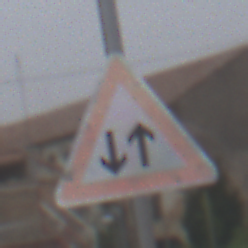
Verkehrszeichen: Gegenverkehr
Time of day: Midday
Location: Outdoor (Suburban)
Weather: Overcast
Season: NotSpecified
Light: Natural